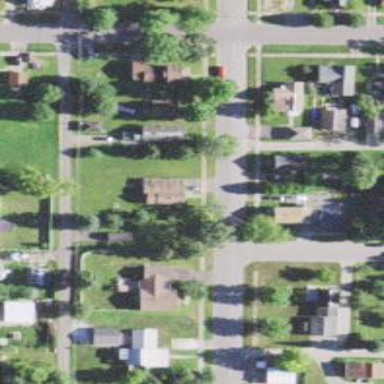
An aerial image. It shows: Alley classified as service road.